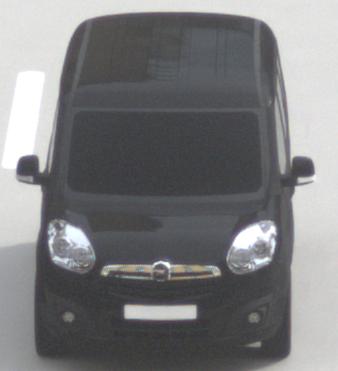
Make: Opel
Model: Combo Combi L1H1 1.4
Detailed model: Combo (D) Combi
Model produced from: 2012/01
Model produced until: 2013/11
Doors: 5
Color: black
Road condition: dry road
Daytime: morning or afternoon
Contrast: low contrast